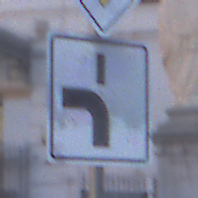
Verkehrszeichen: VerlaufVorfahrtsstrasse5
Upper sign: Vorfahrtsstrasse
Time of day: SunriseSunset
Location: Outdoor (Urban)
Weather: PartlyCloudy
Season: NotSpecified
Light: Natural